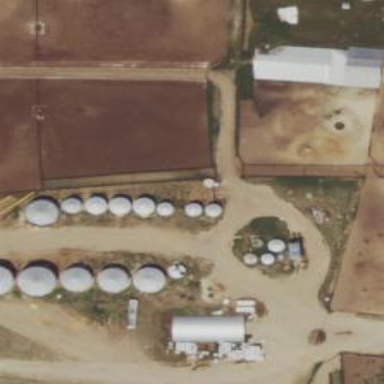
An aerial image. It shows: Silo.